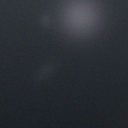
Screen state: off